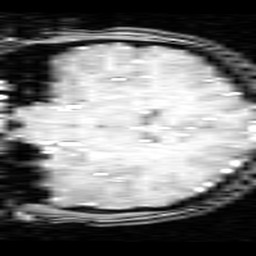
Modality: inplaneT1
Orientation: coronal
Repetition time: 0.2 s
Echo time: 0.0036 s